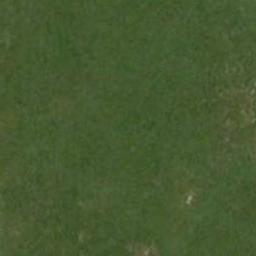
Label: meadow